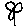
Label: flower